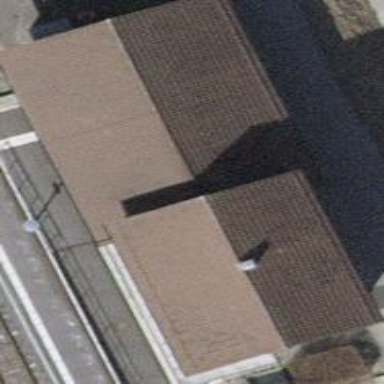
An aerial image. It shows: Train station building with gabled roof.